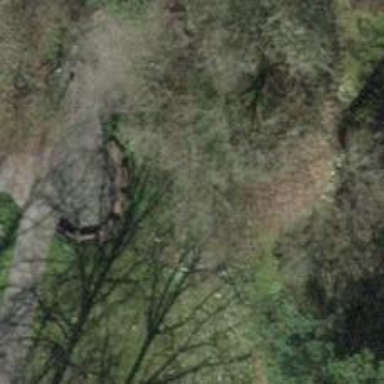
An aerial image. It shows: Bench for seating.